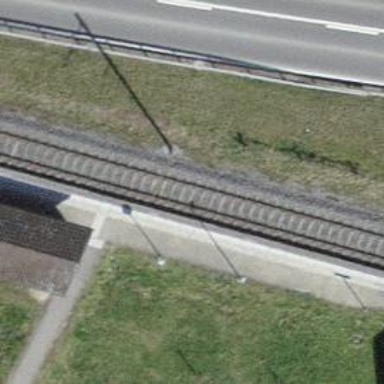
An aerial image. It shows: Railway halt.